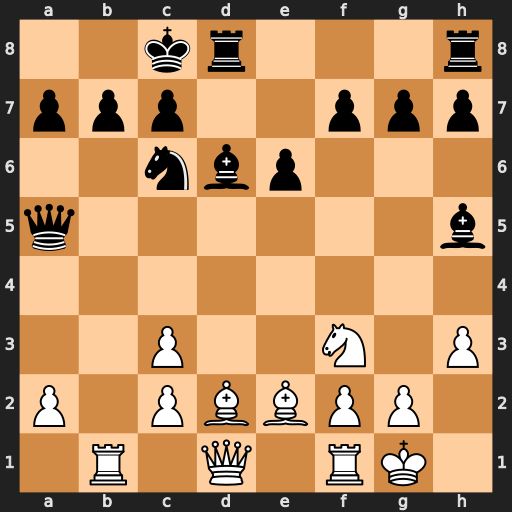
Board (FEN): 2kr3r/ppp2ppp/2nbp3/q6b/8/2P2N1P/P1PBBPP1/1R1Q1RK1
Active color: w
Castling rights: -
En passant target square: -
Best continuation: Rb5 Bxf3 Rxa5 Bxe2 Qxe2